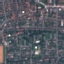
Land use / land cover: Residential